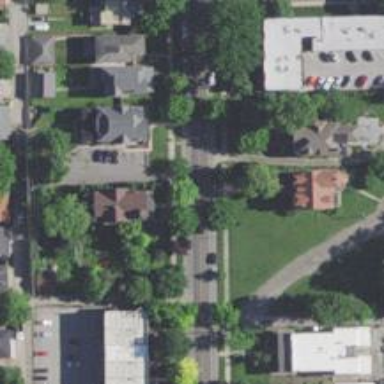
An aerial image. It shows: Neighbourhood with historic district.